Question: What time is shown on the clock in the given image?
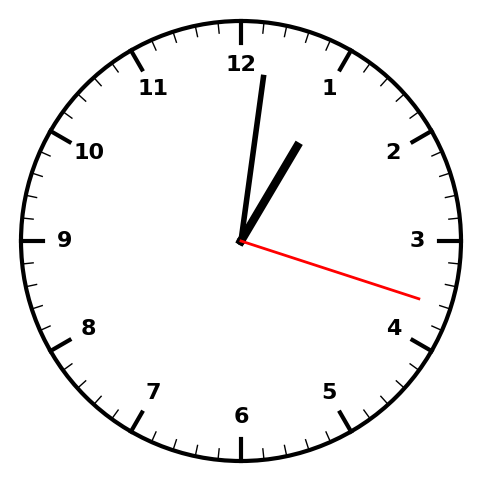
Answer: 01:01:18